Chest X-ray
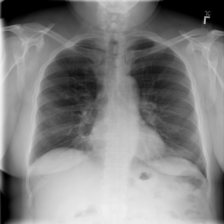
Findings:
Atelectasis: positive
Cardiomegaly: negative
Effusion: negative
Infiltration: negative
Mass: negative
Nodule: negative
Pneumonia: negative
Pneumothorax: negative
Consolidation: negative
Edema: negative
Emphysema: negative
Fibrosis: negative
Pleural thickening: negative
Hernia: negative